Question: I wrote some code to serialize a 'HashMap<String,Double>' by iterating entries and serializing each of them instead of using 'ObjectOutputStream.readObject()'. The reason is just efficiency: the resulting file is much smaller and it is much faster to write and read (eg. 23 MB in 0.6 seconds vs. 29 MB in 9.9 seconds).
This is what I did to serialize:
'''
ObjectOutputStream oos = new ObjectOutputStream(new FileOutputStream("test.bin"));
oos.writeInt(map.size()); // write size of the map
for (Map.Entry<String, Double> entry : map.entrySet()) { // iterate entries
System.out.println("writing ("+ entry.getKey() +","+ entry.getValue() +")");
byte[] bytes = entry.getKey().getBytes();
oos.writeInt(bytes.length); // length of key string
oos.write(bytes); // key string bytes
oos.writeDouble(entry.getValue()); // value
}
oos.close();
'''
As you can see, I get the 'byte' array for each key 'String', serialize its length and then the array itself. This is what I did to deserialize:
'''
ObjectInputStream ois = new ObjectInputStream(new FileInputStream("test.bin"));
int size = ois.readInt(); // read size of the map
HashMap<String, Double> newMap = new HashMap<>(size);
for (int i = 0; i < size; i++) { // iterate entries
int length = ois.readInt(); // length of key string
byte[] bytes = new byte[length];
ois.read(bytes); // key string bytes
String key = new String(bytes);
double value = ois.readDouble(); // value
newMap.put(key, value);
System.out.println("read ("+ key +","+ value +")");
}
'''
The problem is that at some point the key is not serialized correctly. I've been debugging to the point where I could see that 'ois.read(bytes)' read 8 bytes instead of 16 as it was supposed to, so the key 'String' was not properly formed and the 'double' value was read using the last 8 bytes from the key that were not read yet. In the end, Exceptions everywhere.
Using the sample data below, the output will be like this at some point:
'''
read (2010-00-056.html,<PHONE>876)
read (2010-00- ,1.4007397428546247E-76)
Exception in thread "main" java.lang.OutOfMemoryError: Java heap space
at ti.Test.main(Test.java:82)
'''
'2010-00-008.html'

'String'<URL>'readFully'
Why isn't the 'String' properly (de)serialized? Might it be some kind of padding to a fixed block size or something like that? 'String' I was expecting some kind of 'writeString' and 'readString', but seems there is no such thing in Java's 'ObjectStream'.
I've been trying using buffered streams just in case there is something wrong there, explicitly saying how many bytes to write and to read, using different encodings, but no luck.
This is some sample data to reproduce the problem:
'''
HashMap<String, Double> map = new HashMap<String, Double>();
map.put("2010-00-027.html",<PHONE>037); map.put("2010-00-020.html",<PHONE>6736); map.put("2010-00-051.html",<PHONE>407); map.put("2010-00-062.html",<PHONE>6385);
map.put("2010-00-024.html",<PHONE>278); map.put("2010-00-052.html",<PHONE>818); map.put("2010-00-007.html",<PHONE>35); map.put("2010-00-017.html",<PHONE>652);
map.put("2010-00-054.html",<PHONE>772); map.put("2010-00-022.html",<PHONE>753); map.put("2010-00-033.html",<PHONE>063); map.put("2010-00-028.html",<PHONE>424);
map.put("2010-00-048.html",<PHONE>6393); map.put("2010-00-040.html",<PHONE>1724); map.put("2010-00-049.html",<PHONE>222); map.put("2010-00-058.html",<PHONE>804);
map.put("2010-00-045.html",<PHONE>881); map.put("2010-00-031.html",<PHONE>721); map.put("2010-00-046.html",<PHONE>964); map.put("2010-00-036.html",<PHONE>426);
map.put("2010-00-061.html",846.8292195815125); map.put("2010-00-023.html",<PHONE>952); map.put("2010-00-041.html",<PHONE>934); map.put("2010-00-025.html",<PHONE>734);
map.put("2010-00-012.html",459.6427911376829); map.put("2010-00-005.html",0.0); map.put("2010-00-013.html",<PHONE>738); map.put("2010-00-065.html",<PHONE>36);
map.put("2010-00-056.html",<PHONE>876); map.put("2010-00-008.html",<PHONE>69); map.put("2010-00-042.html",<PHONE>005); map.put("2010-00-000.html",<PHONE>8965);
map.put("2010-00-059.html",<PHONE>774); map.put("2010-00-055.html",<PHONE>5325); map.put("2010-00-057.html",<PHONE>009); map.put("2010-00-032.html",<PHONE>575);
map.put("2010-00-021.html",<PHONE>7922); map.put("2010-00-043.html",<PHONE>286); map.put("2010-00-053.html",2.2446400279239946); map.put("2010-00-030.html",<PHONE>203);
'''
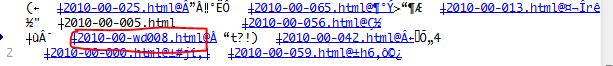
Answer: ObjectOutputStream first write STREAM_MAGIC(0xaced) then write STREAM_VERSION(5) then write TC_BLOCKDATALONG (0x7A) then block size (1024) and for the last block, if length is less then 255, it wirte TC_BLOCKDATA (0x77) and block size (length of last block)
so when ObjectOutputStream using readFully, it first read data to a buffer which skip STREAM_MAGIC, STREAM_VERSION, then for every block, read block size to get the size then read all size data to buffer